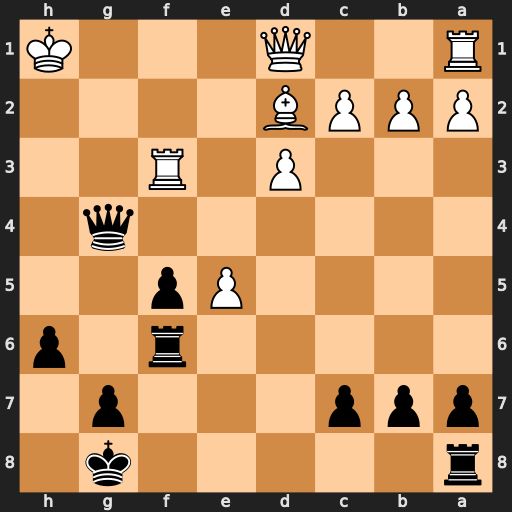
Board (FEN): r5k1/ppp3p1/5r1p/4Pp2/6q1/3P1R2/PPPB4/R2Q3K
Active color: b
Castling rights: -
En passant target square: -
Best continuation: Qh4+ Kg2 Rg6+ Kf1 Qh1+ Ke2 Qh2+ Rf2 Qxe5+ Kf1 Qg3